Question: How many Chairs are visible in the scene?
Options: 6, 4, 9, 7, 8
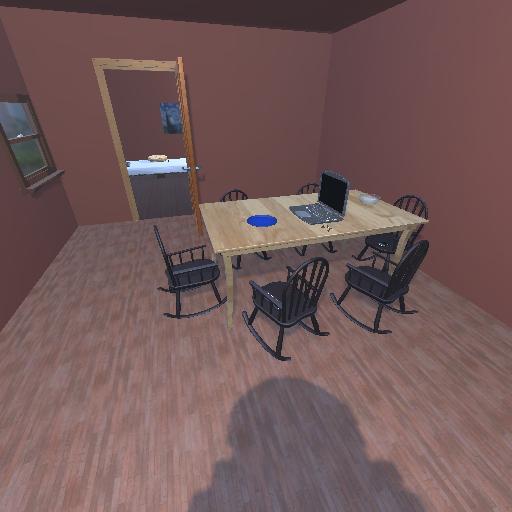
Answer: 6